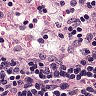
Metastatic tissue present: no